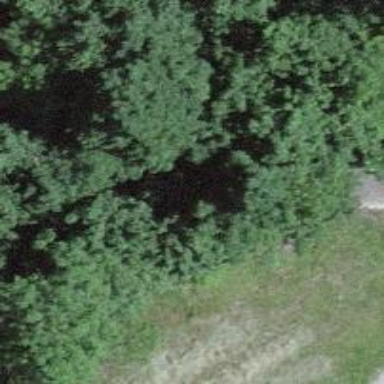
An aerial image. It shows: Unpaved path with excellent trail visibility.